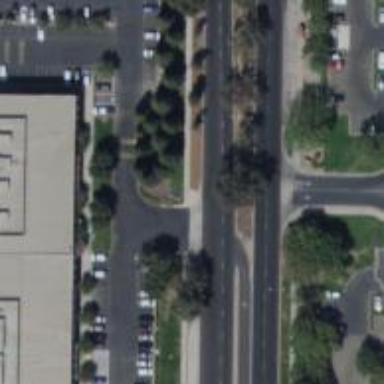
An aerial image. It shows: Secondary link road with asphalt surface.